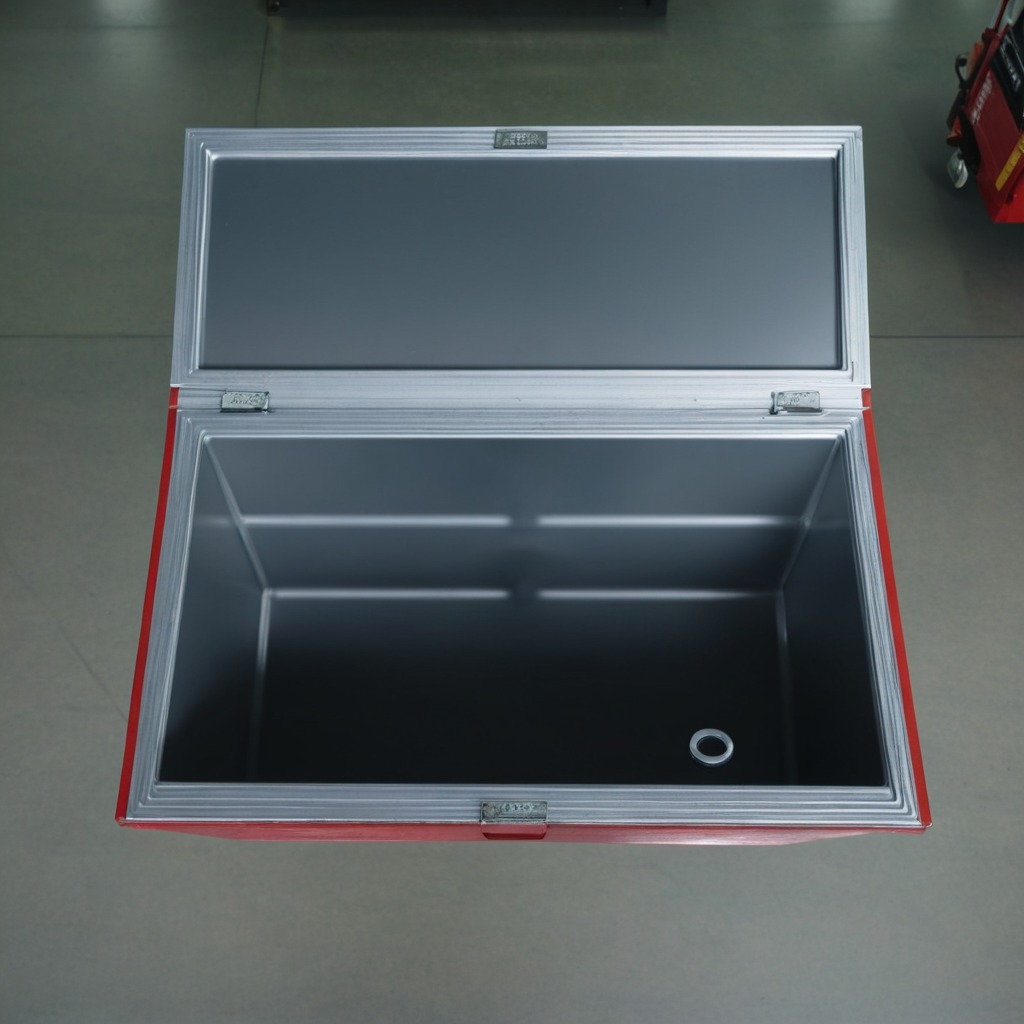
A flat metal washer is lying on a toolbox surface in an airplane hangar workshop.